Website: home-depot
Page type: payment
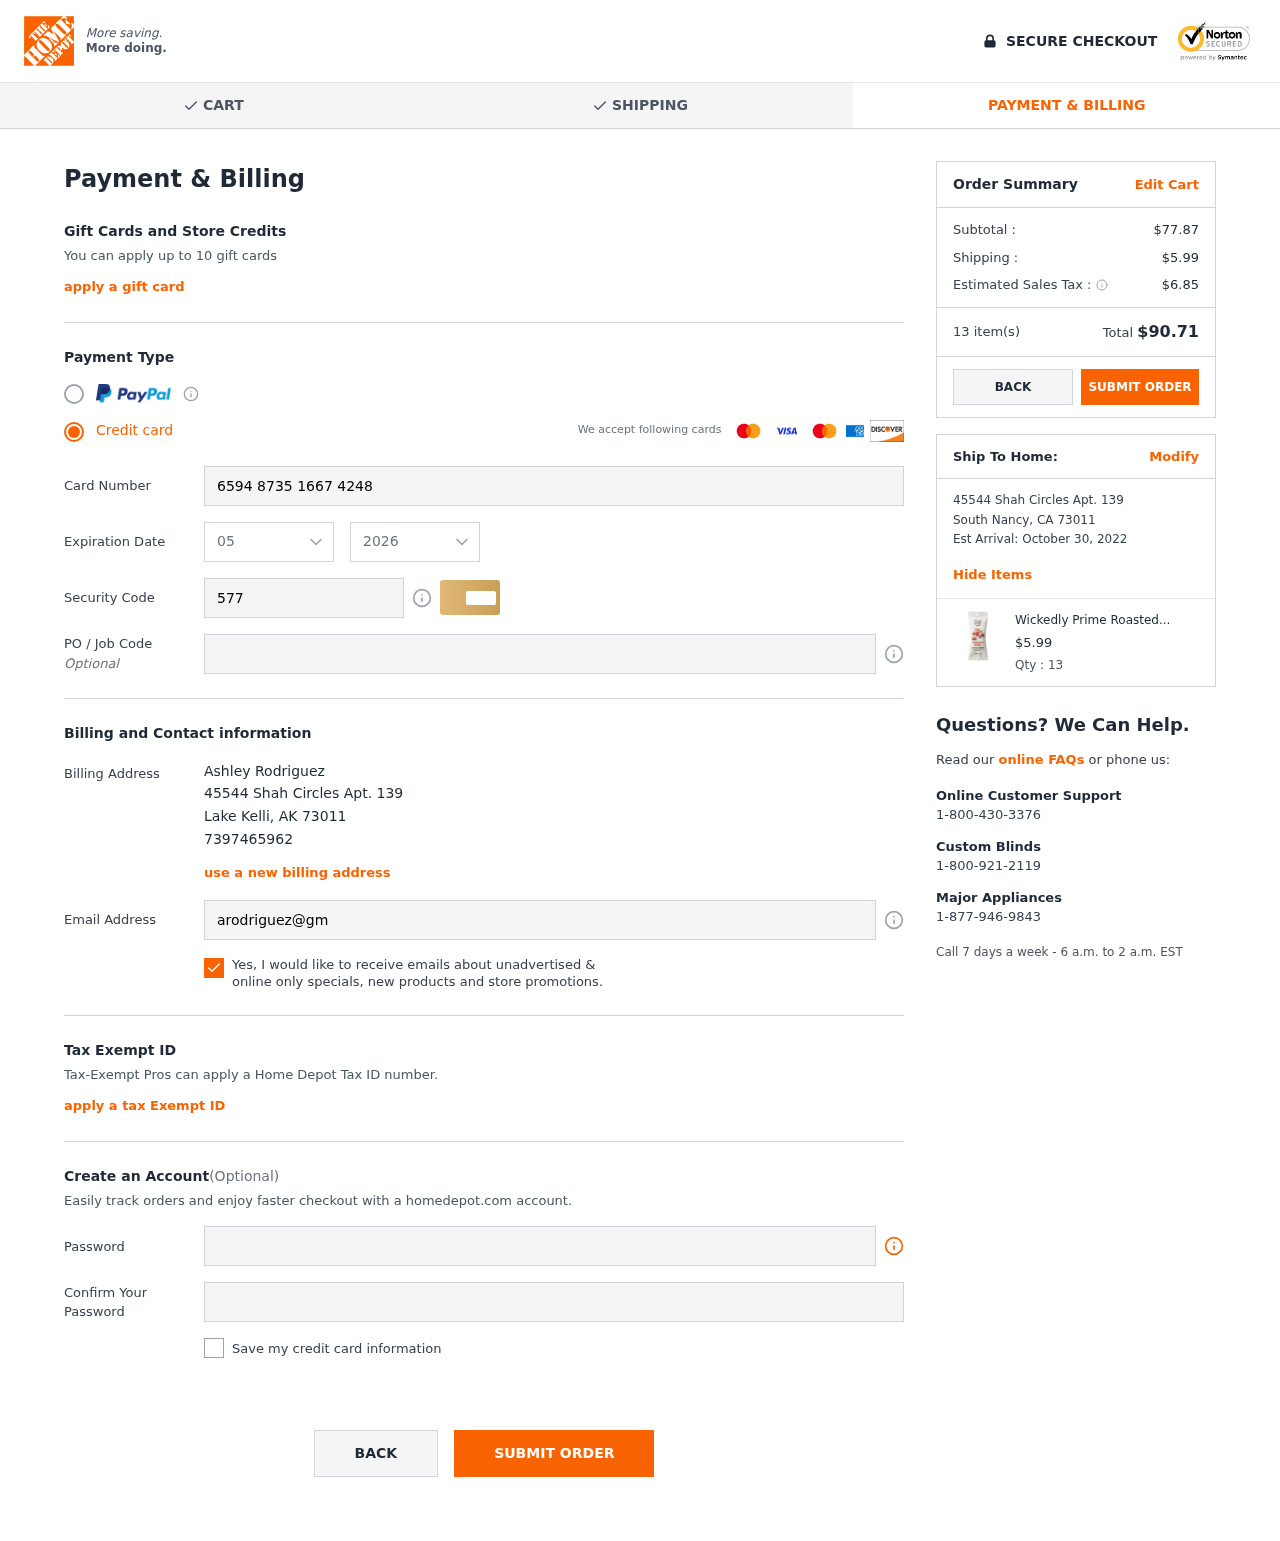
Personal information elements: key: PII_CARD_CVV
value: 577
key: PII_CARD_EXPIRY_MONTH
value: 05
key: PII_CARD_EXPIRY_YEAR
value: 26
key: PII_CARD_NUMBER
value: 6594 8735 1667 4248
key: PII_CITY
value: Lake Kelli
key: PII_CITY2
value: South Nancy
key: PII_EMAIL
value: arodriguez@gmail.com
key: PII_FULLNAME
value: Ashley Rodriguez
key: PII_PHONE
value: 7397465962
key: PII_POSTCODE
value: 73011
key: PII_POSTCODE2
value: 73011
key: PII_STATE_ABBR
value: AK
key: PII_STATE_ABBR2
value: CA
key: PII_STREET
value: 45544 Shah Circles Apt. 139
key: PII_STREET2
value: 45544 Shah Circles Apt. 139
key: PII_POSTCODE_FULL
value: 73011
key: PII_POSTCODE_NUMERIC
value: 73011
Product elements: key: PRODUCT1_NAME
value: Wickedly Prime Roasted Almonds, Cinnamon-Sugar, Snack Pack, 1.5 Ounce (Pack of 15)
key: PRODUCT1_PRICE
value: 5.99
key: PRODUCT1_QUANTITY
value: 13
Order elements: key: ORDER_SUBTOTAL
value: $77.87
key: ORDER_SHIPPING_COST
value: $5.99
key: ORDER_TAX
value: $6.85
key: ORDER_NUM_ITEMS
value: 13 item(s)
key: ORDER_TOTAL
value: $90.71
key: ORDER_DELIVERY_DATE
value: October 30, 2022